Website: home-depot
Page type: review-order
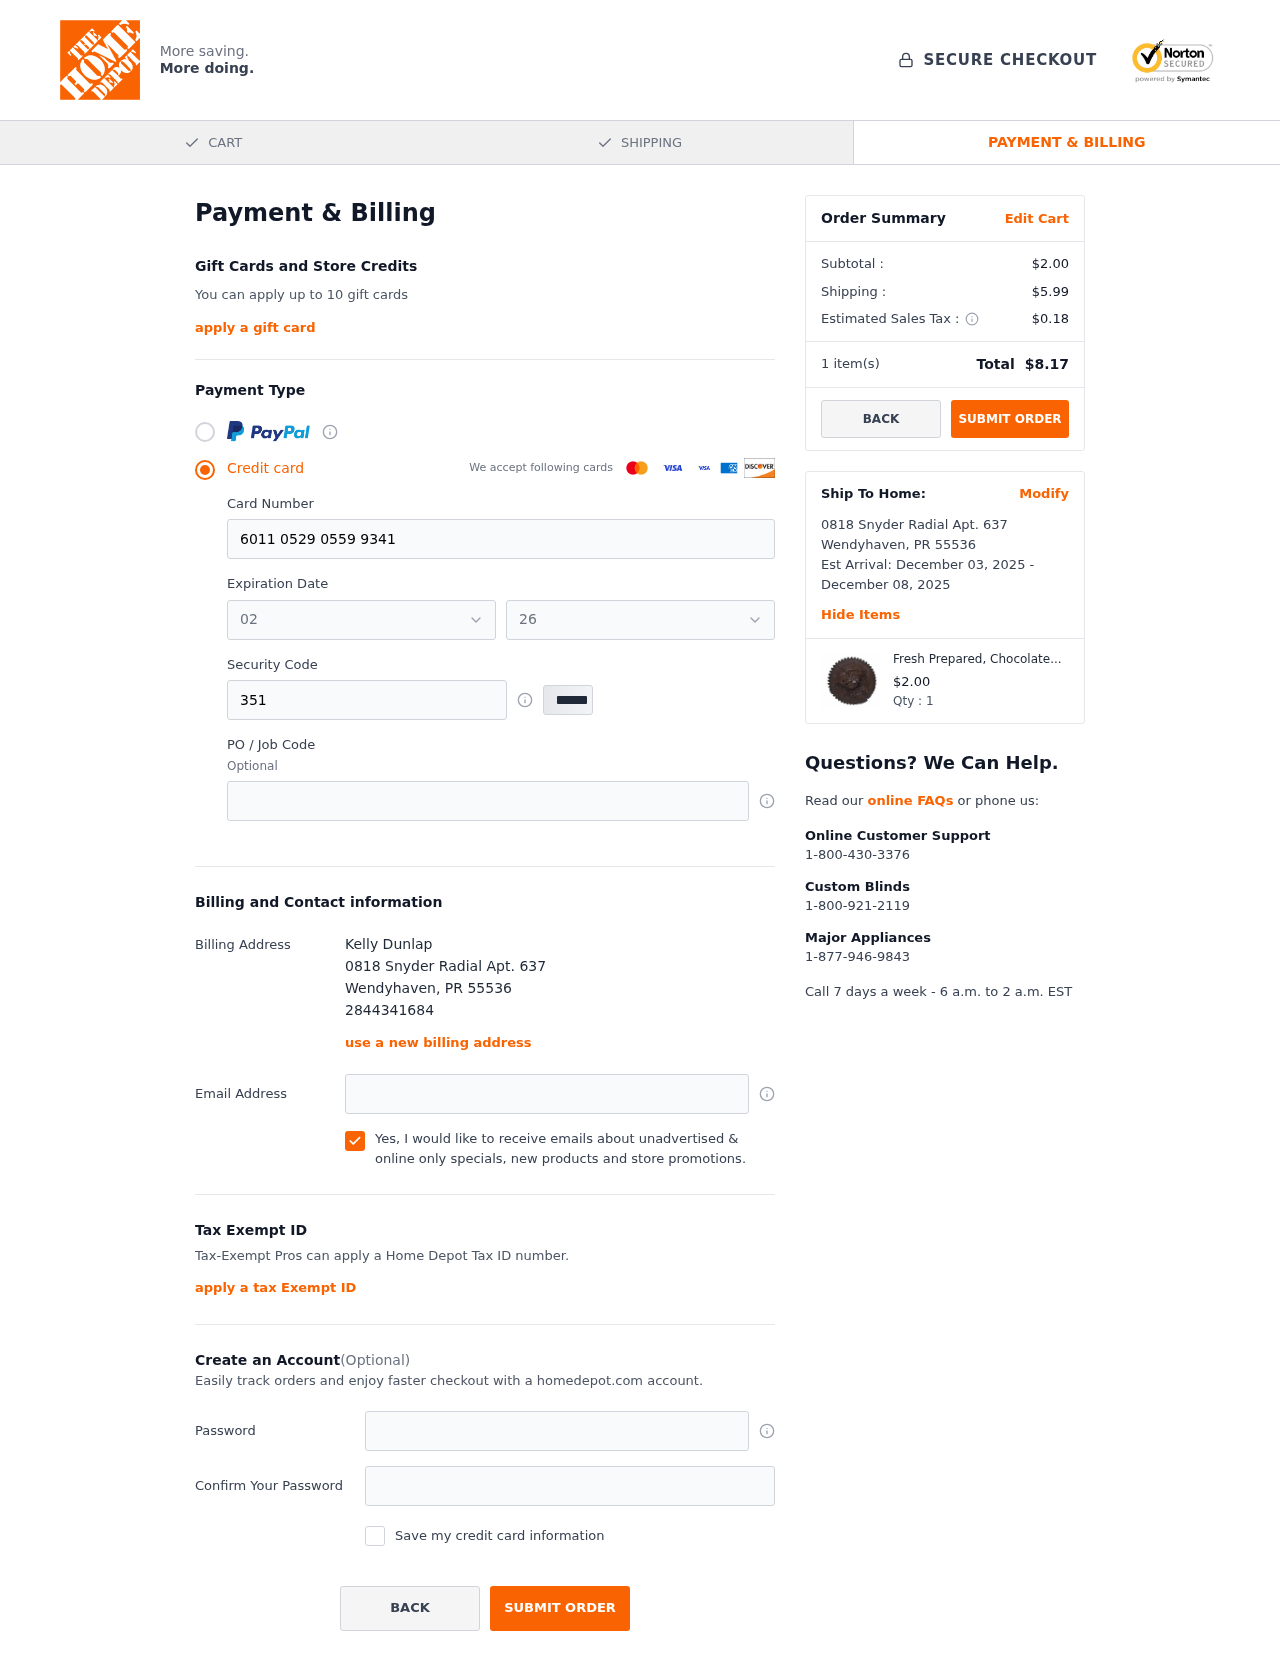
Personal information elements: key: PII_CARD_EXPIRY_MONTH
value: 02
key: PII_CARD_EXPIRY_YEAR
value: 26
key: PII_CITY
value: Wendyhaven
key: PII_FULLNAME
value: Kelly Dunlap
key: PII_PHONE
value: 2844341684
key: PII_POSTCODE
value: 55536
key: PII_STATE_ABBR
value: PR
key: PII_STREET
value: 0818 Snyder Radial Apt. 637
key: PII_CARD_NUMBER
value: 6011 0529 0559 9341
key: PII_CARD_CVV
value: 351
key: PII_EMAIL
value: kelly_dunlap@hotmail.com
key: PII_STATE
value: PR
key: PII_POSTCODE_FULL
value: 55536
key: PII_POSTCODE_NUMERIC
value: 55536
Product elements: key: PRODUCT1_NAME
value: Fresh Prepared, Chocolate Chip Muffin
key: PRODUCT1_PRICE
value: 2
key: PRODUCT1_QUANTITY
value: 1
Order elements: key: ORDER_SUBTOTAL
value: $2.00
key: ORDER_SHIPPING_COST
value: $5.99
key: ORDER_TAX
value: $0.18
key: ORDER_NUM_ITEMS
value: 1
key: ORDER_TOTAL
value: $8.17
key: ORDER_SHIPPING_DATE
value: December 03, 2025
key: ORDER_DELIVERY_DATE
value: December 08, 2025